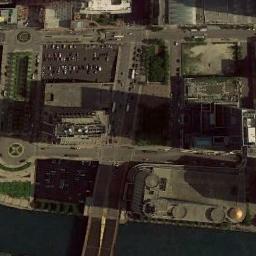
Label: commercial_area